Here is the envelope spectrum of one vibration snapshot from a rolling-element bearing, with each characteristic fault-frequency family marked on the frequency axis. Based on the visible evidence, which condition applies: normal, inner_race, outer_race, ball?
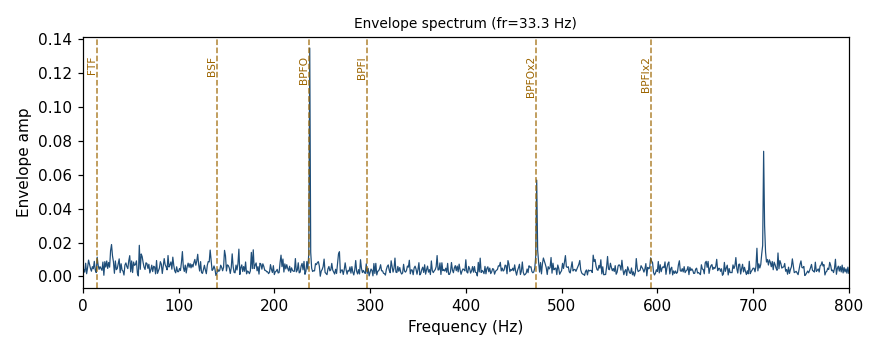
Answer: outer_race